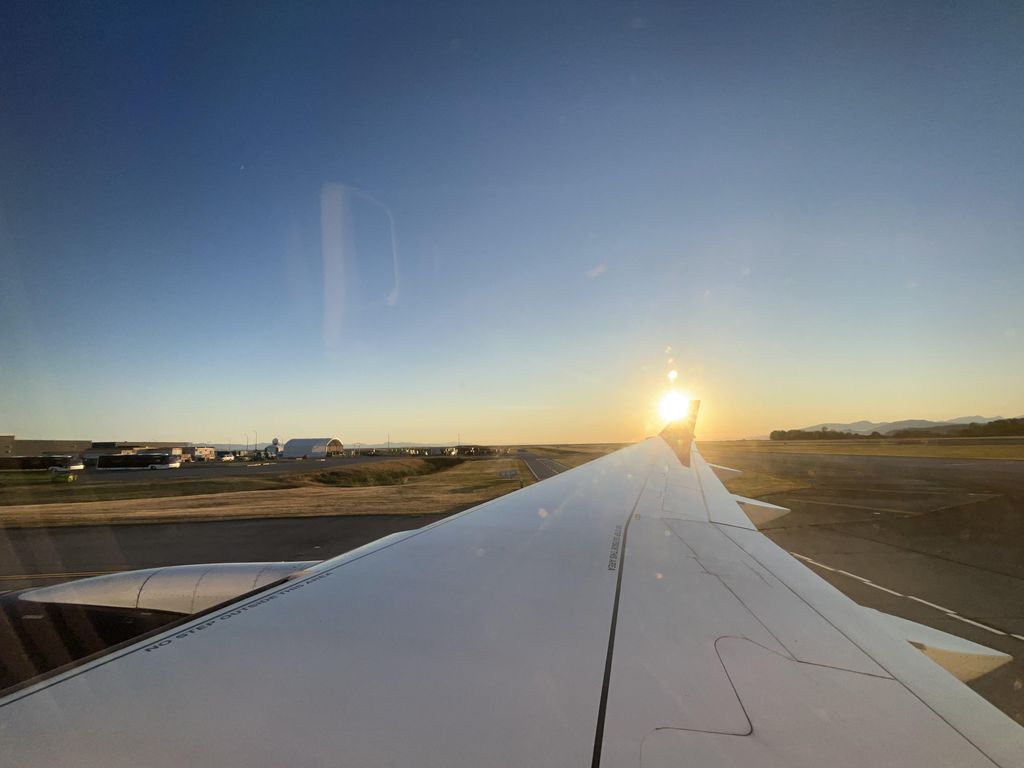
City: vancouver